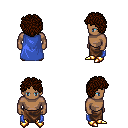
a pixel art fantasy rpg character, male body template, human, dark skin, blue cape, robe skirt, brown curly afro hairstyle, gold boots, four views (front, back, left, right), 2x2 character sprite sheet, small pixel art, hard edges, no anti-aliasing